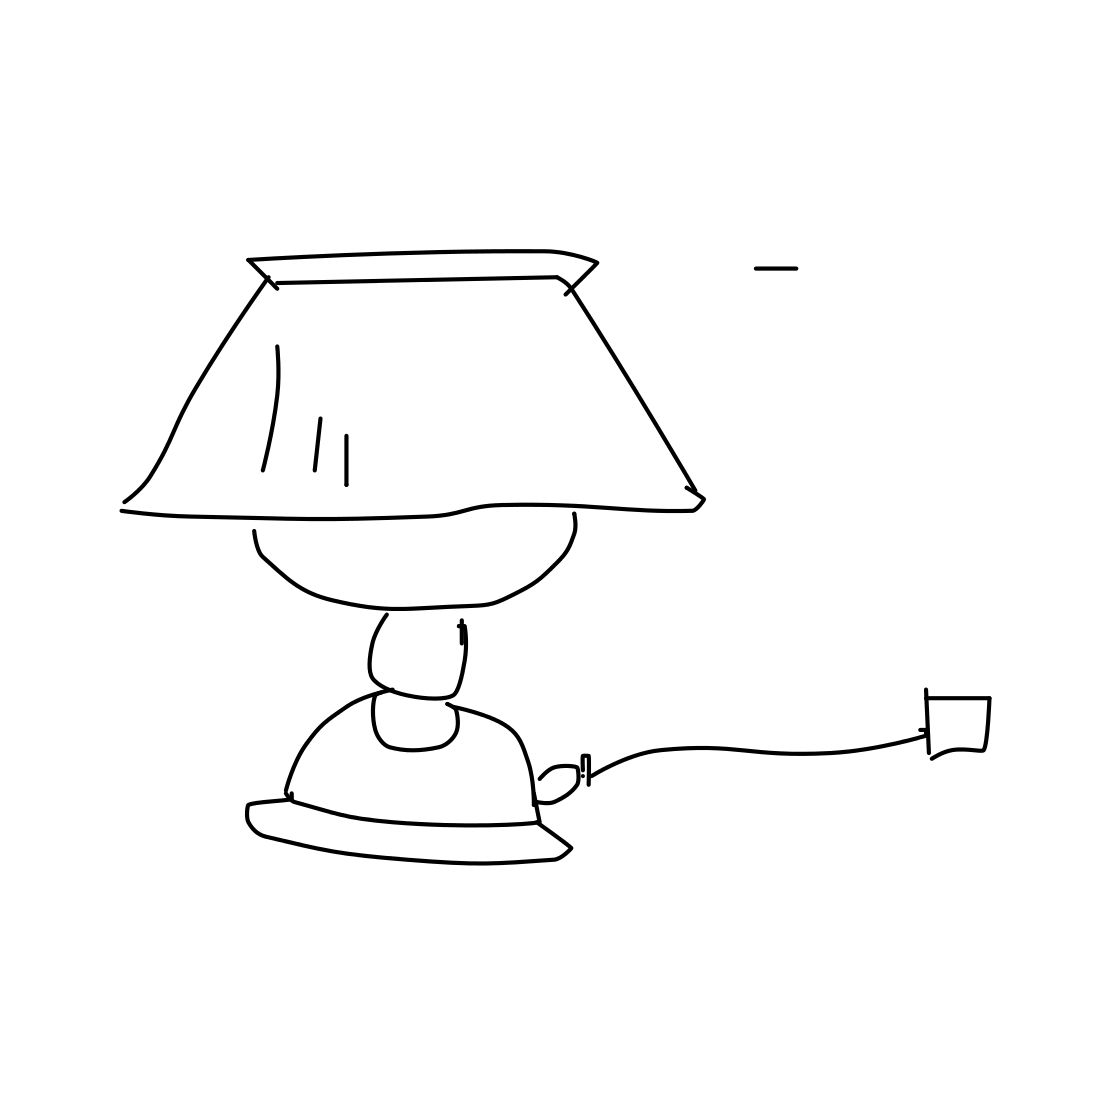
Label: tablelamp